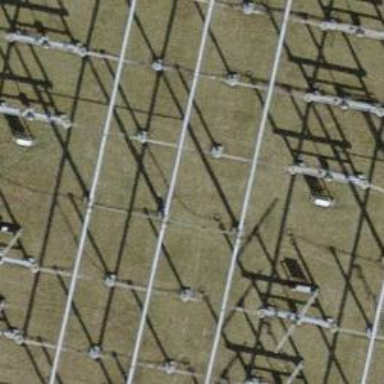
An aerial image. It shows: Power line carrying busbar.